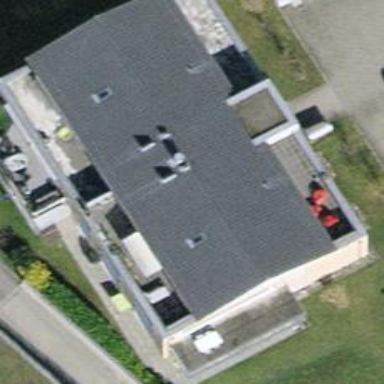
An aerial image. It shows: Gabled roof adorns the apartments building.